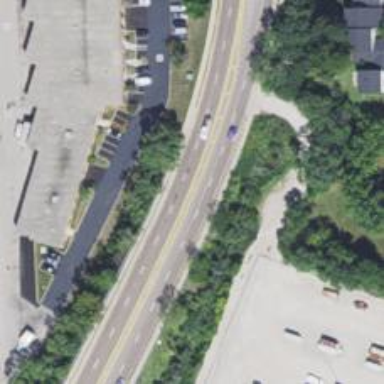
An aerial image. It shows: Secondary road with asphalt surface and separate sidewalk.